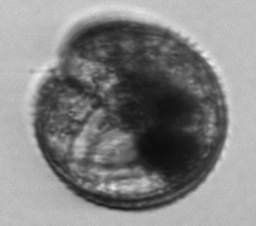
Label: Polykrikos